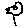
Label: flower